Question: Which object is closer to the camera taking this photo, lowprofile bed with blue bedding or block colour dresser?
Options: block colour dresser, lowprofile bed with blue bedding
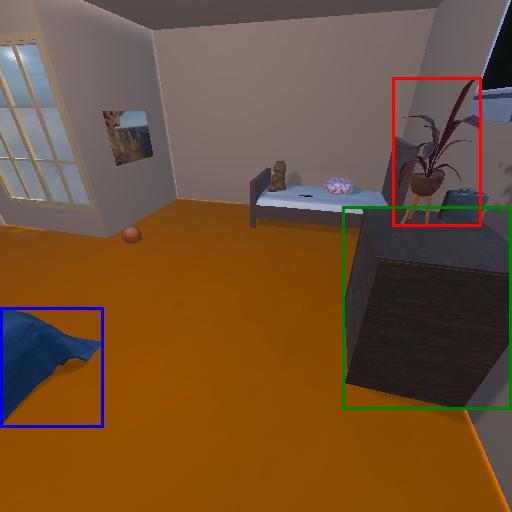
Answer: block colour dresser